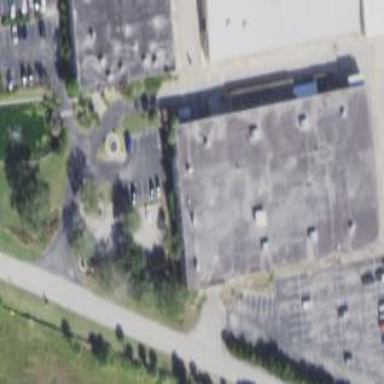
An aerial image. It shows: Manufacturing building.